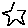
Label: star